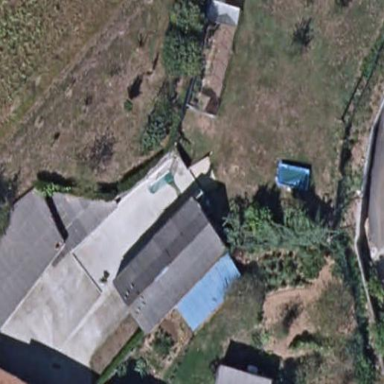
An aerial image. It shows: Shed building.